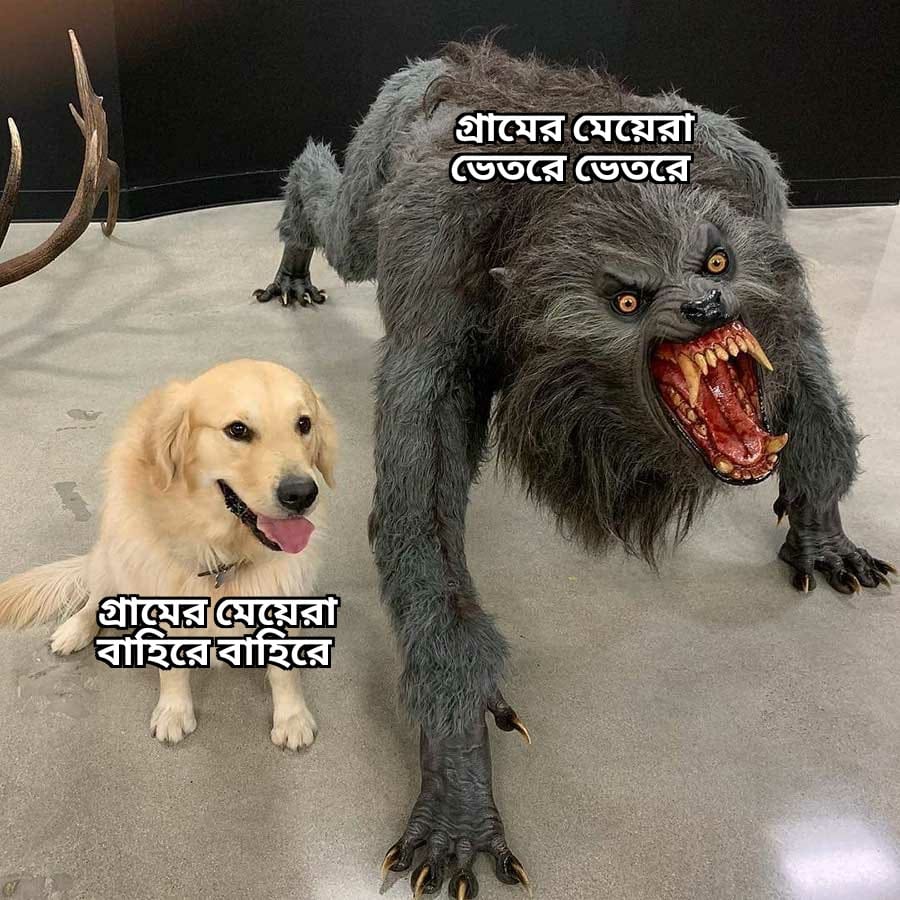
Caption: গ্রামের মেয়রা ভেতরে ভেতরে    গ্রামের মেয়েরা বাহিরে বাহিরে
Label: hate